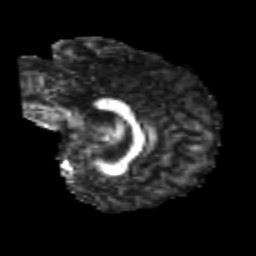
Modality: FA
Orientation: sagittal
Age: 23
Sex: male
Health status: healthy